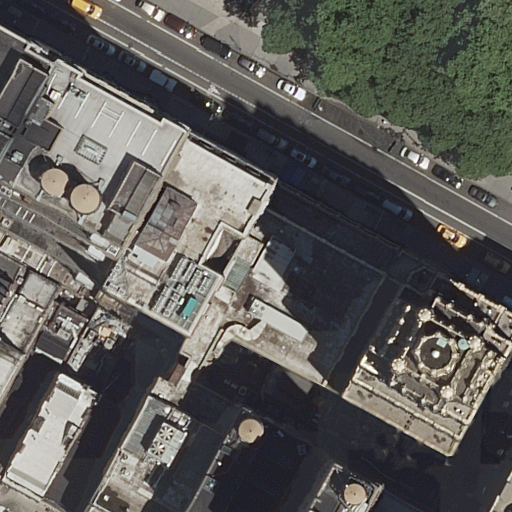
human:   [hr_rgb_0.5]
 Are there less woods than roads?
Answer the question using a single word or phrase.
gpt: yes

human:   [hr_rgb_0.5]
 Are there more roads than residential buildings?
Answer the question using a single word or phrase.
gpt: no

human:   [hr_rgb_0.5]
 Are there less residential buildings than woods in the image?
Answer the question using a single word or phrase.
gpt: no

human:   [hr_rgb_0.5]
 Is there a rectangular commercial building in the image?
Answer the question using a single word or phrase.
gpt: no

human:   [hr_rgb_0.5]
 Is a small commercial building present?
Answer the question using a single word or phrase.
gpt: no

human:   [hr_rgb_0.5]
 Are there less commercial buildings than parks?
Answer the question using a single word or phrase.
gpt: yes

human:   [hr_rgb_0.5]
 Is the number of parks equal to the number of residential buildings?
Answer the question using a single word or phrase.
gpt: no

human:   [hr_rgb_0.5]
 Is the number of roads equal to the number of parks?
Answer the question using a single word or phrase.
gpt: no

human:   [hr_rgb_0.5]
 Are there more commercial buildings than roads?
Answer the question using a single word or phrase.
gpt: no

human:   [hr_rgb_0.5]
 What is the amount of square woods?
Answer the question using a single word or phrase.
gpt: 0

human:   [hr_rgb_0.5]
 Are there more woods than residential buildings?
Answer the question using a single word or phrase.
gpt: no

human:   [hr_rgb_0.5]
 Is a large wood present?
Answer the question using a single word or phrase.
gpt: yes

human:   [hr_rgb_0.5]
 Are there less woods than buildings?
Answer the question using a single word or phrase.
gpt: yes

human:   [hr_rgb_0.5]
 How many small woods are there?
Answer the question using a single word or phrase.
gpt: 0

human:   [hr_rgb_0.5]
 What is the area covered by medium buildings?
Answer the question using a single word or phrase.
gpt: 1944m2

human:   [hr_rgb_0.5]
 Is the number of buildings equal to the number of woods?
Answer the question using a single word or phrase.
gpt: no

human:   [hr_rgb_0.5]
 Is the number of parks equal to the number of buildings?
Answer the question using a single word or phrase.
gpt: no

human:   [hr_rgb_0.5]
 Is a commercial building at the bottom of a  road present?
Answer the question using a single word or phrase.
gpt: no

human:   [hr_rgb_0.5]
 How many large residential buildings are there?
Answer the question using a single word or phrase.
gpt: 4

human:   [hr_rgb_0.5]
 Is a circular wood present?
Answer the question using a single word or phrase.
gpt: no

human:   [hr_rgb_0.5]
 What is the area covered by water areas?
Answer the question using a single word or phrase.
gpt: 0m2

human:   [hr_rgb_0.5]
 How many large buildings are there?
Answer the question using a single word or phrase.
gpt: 4

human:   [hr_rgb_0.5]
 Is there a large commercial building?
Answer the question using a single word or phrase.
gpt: no

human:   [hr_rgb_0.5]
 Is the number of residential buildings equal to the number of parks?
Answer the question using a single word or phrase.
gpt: no

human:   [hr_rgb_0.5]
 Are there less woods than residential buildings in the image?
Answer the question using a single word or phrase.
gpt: yes

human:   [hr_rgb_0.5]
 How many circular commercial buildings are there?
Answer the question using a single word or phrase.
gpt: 0

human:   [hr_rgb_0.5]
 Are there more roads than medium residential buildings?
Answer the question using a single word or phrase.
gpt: no

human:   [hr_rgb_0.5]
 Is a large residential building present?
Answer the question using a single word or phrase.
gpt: yes

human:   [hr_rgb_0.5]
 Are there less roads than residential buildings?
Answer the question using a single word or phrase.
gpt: yes

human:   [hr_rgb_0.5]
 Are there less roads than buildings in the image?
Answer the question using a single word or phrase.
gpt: yes

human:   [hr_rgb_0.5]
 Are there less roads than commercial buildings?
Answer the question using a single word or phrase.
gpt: no

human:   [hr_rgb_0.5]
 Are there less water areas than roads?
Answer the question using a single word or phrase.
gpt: yes

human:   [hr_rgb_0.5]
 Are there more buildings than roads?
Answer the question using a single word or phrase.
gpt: yes

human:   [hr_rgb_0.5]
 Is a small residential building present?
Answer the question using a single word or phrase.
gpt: yes

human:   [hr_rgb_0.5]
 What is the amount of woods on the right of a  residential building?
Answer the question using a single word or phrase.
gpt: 1

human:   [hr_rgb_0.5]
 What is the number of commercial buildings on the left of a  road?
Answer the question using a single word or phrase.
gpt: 0